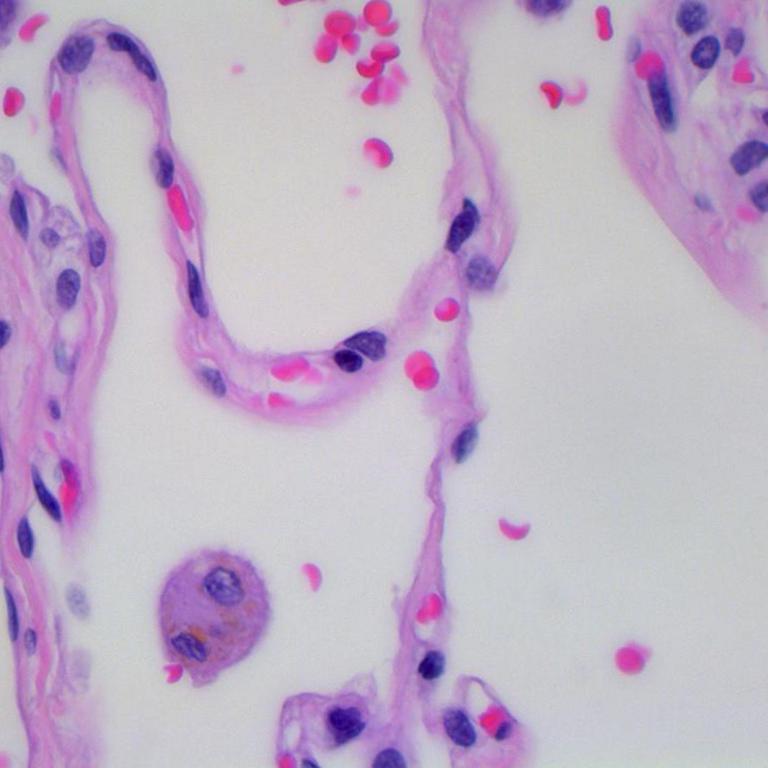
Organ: lung
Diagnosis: benign